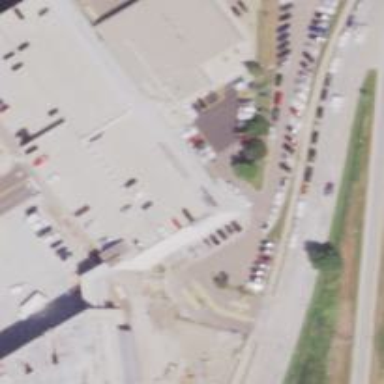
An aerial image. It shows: Parking facility building. The building is designated for parking.